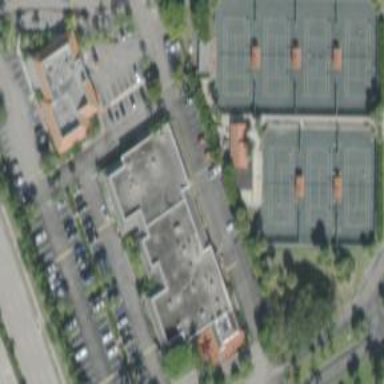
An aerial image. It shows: Retail building.